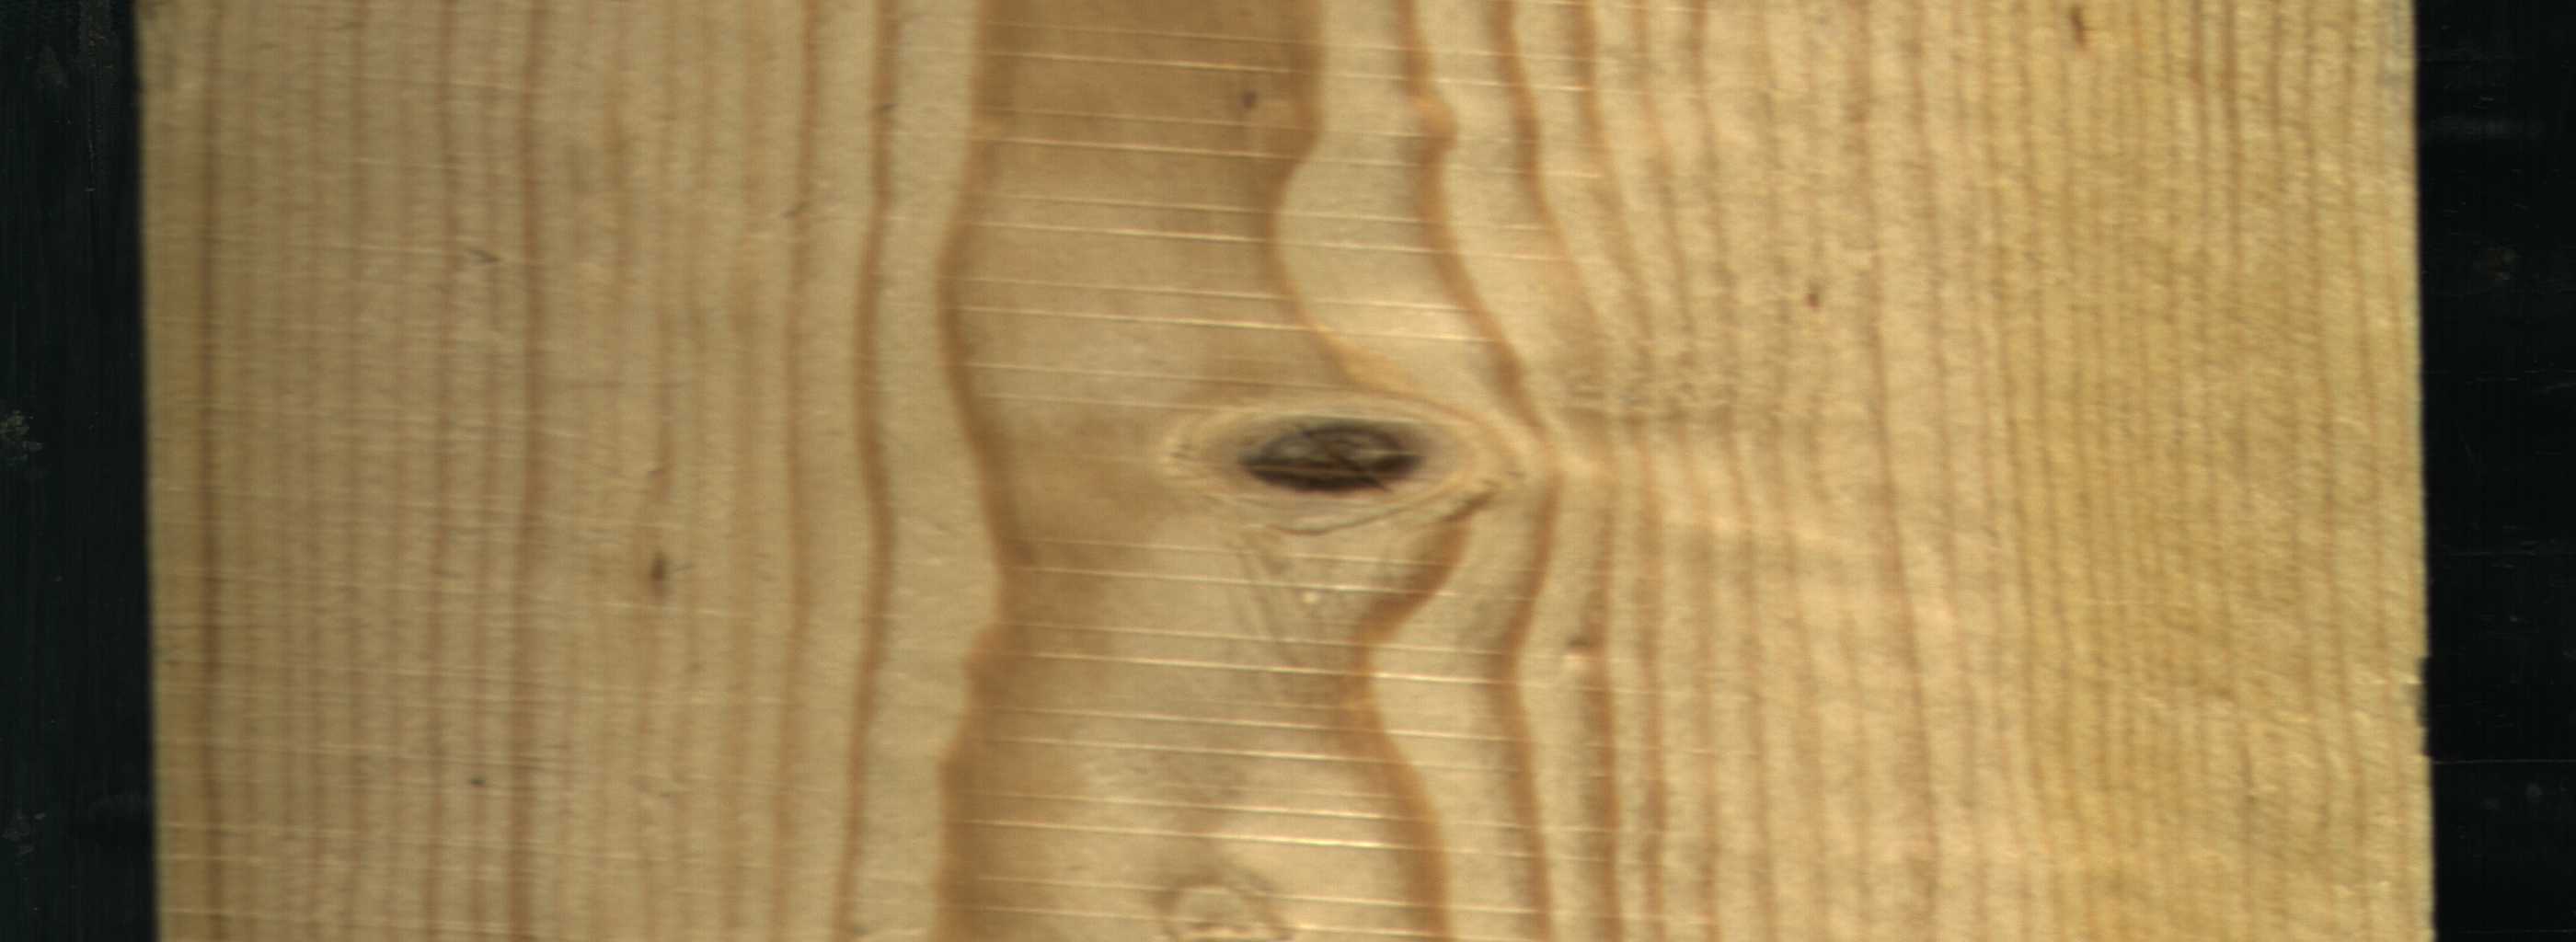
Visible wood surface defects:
Dead_Knot